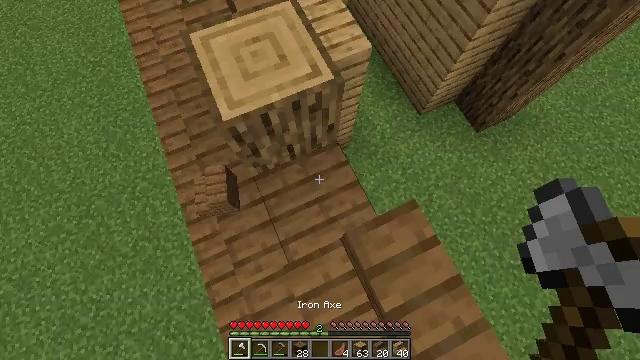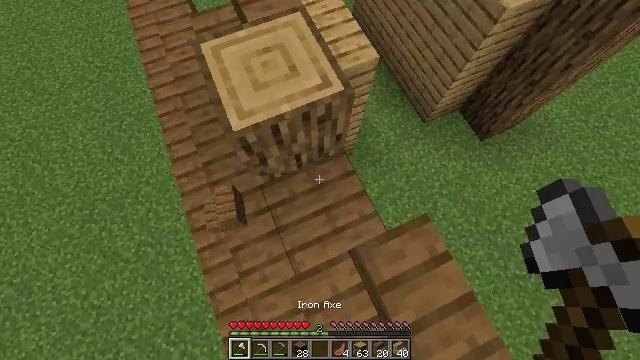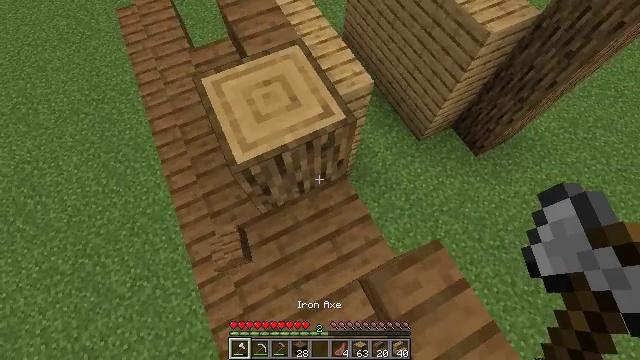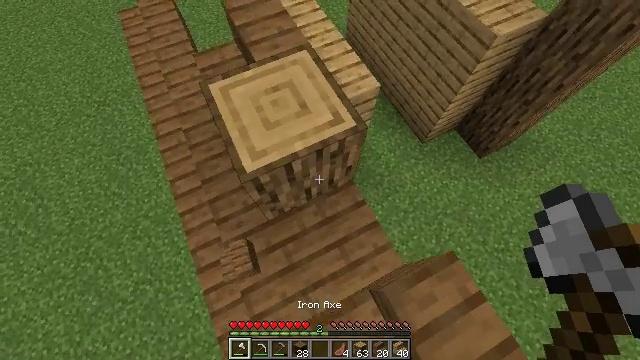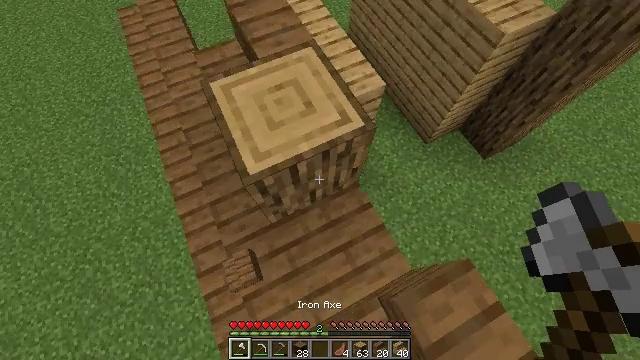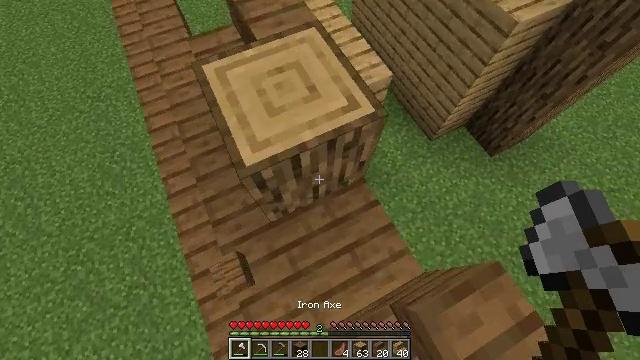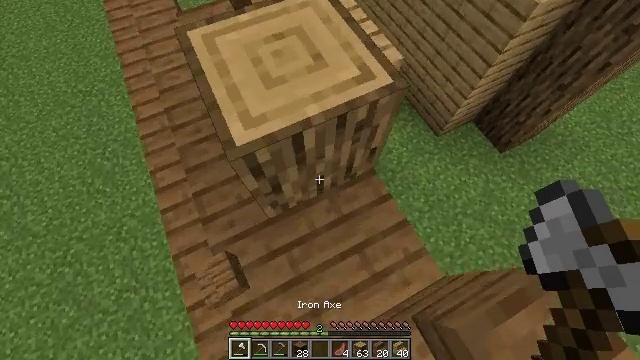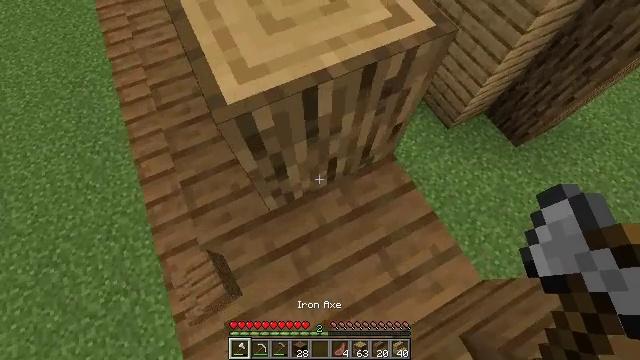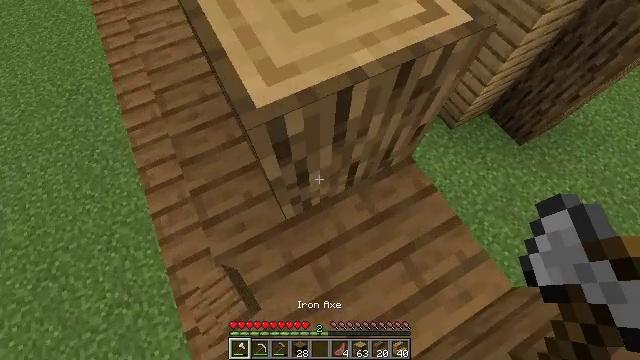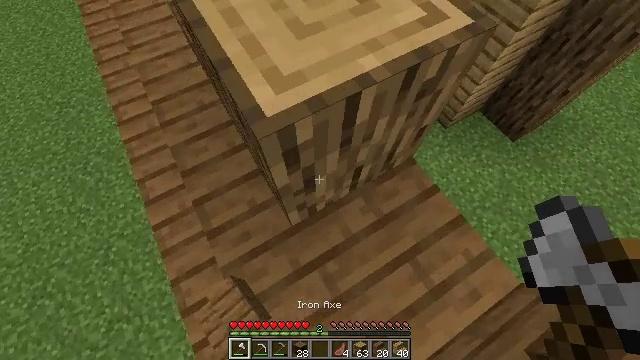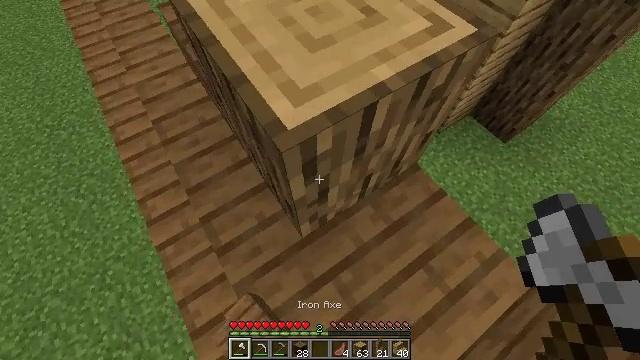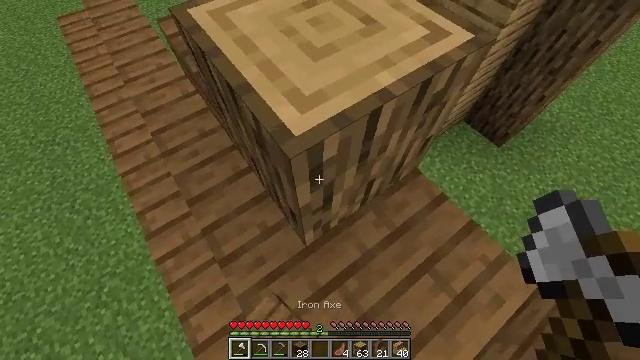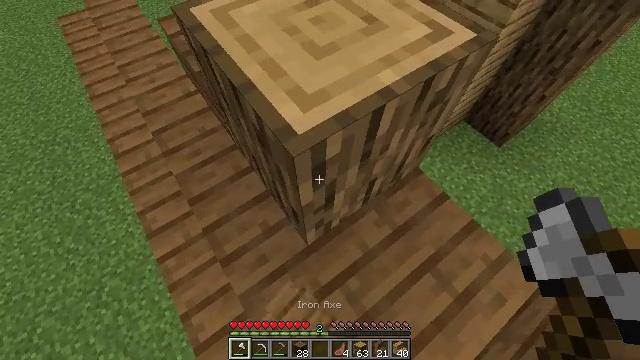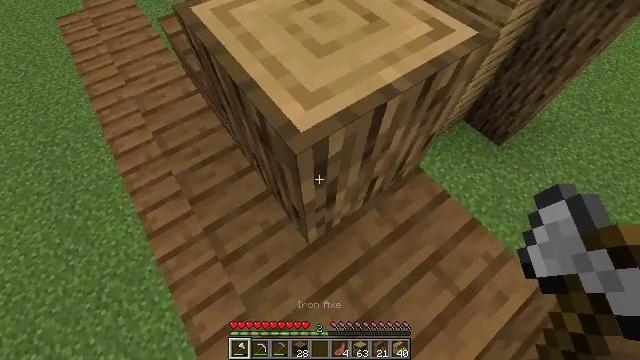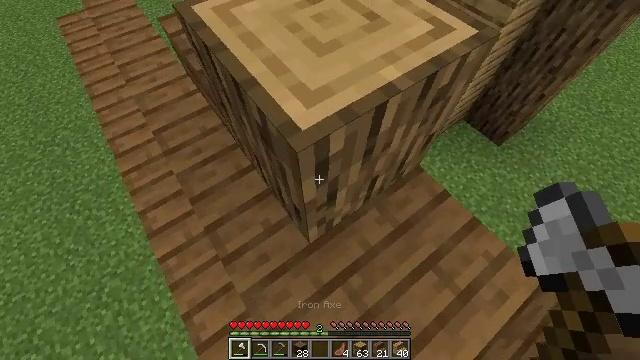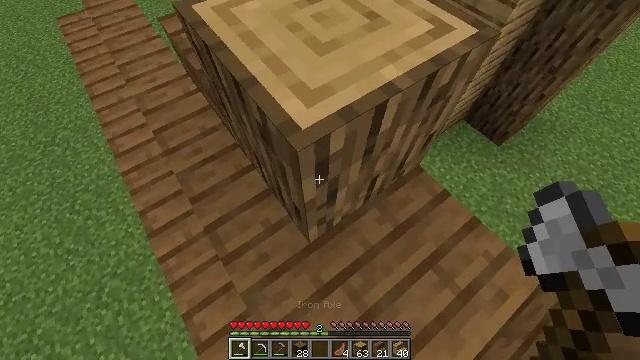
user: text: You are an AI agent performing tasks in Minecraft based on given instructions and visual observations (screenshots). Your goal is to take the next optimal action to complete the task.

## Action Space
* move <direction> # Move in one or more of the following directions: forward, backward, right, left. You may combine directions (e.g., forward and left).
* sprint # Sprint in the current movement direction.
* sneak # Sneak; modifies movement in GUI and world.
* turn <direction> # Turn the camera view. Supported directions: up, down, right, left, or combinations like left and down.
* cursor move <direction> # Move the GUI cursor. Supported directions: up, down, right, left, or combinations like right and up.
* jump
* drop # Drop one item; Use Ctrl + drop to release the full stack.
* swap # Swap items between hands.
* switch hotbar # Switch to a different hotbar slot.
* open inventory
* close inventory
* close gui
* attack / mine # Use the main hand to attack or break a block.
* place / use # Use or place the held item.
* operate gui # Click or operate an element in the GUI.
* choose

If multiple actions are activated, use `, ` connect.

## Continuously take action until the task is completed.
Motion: motion action
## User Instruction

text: Attack the spruce stairs to remove them.
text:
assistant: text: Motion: move forward and move left
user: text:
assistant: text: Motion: move forward and move left, turn right and up
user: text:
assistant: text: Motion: no_op
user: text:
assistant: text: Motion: no_op
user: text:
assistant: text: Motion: no_op
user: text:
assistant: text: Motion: move left
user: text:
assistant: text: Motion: move left
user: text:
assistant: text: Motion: move left, turn right
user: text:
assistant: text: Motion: turn right
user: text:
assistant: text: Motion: turn right and up
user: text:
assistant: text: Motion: turn right and up
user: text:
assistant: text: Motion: no_op
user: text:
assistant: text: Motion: no_op
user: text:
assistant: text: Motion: no_op
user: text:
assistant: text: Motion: no_op
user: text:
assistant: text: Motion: no_op
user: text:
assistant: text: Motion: move forward
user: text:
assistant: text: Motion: move forward and move left, turn right and up
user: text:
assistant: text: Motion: move forward and move left, turn right
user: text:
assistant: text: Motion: move forward and move left, turn right and up
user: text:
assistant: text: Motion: move forward and move left, turn up
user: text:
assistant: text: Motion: move forward and move left, turn right and up
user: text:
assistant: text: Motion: move forward and move left, turn right and up
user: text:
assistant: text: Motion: move forward and move left
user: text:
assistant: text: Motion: move forward and move left
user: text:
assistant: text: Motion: move forward and move left
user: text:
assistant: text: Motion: move left
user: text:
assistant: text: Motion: move left, turn down
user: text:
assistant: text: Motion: move left
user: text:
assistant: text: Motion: move forward and move left